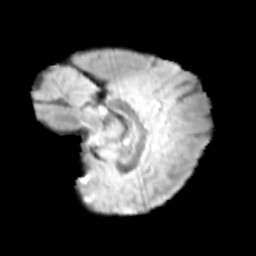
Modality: T2w
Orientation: sagittal
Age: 12
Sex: male
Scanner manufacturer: siemens
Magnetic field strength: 3 T
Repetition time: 3.8 s
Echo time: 0.07 s